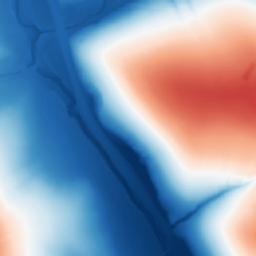
Category: trend_removal
Decomposition family: polynomial
Decomposition parameters: degree: 1
Upsampling method: nearest
Upsampling parameters: scale: 2
Upsampling scale: 2